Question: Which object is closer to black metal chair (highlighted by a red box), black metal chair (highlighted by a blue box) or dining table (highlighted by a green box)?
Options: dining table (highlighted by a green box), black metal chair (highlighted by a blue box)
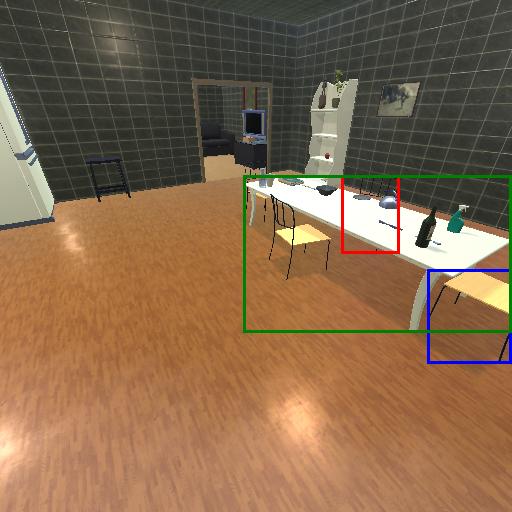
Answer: dining table (highlighted by a green box)